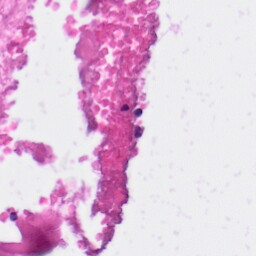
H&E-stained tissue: Skin